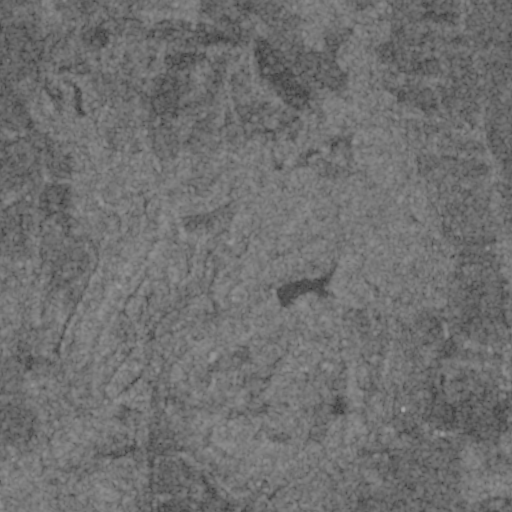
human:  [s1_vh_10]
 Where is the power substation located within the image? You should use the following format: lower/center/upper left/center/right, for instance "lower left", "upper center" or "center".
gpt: The power substation is located in the lower right of the image.
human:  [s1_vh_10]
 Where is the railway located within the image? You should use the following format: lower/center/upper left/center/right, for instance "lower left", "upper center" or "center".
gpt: The railway is located in the lower right of the image.
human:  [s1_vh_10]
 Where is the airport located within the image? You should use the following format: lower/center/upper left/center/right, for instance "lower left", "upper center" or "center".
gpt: There is no airport in the image.

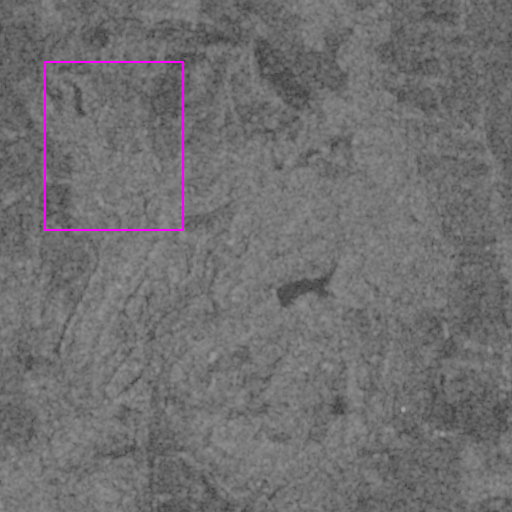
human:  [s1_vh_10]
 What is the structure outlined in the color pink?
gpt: There is no pink outline.
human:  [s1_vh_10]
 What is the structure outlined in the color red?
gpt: There is no structure outlined in red.